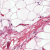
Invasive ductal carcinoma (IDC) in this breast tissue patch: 0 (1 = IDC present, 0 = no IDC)